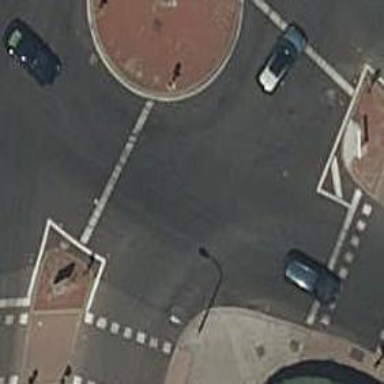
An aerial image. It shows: Tertiary road with asphalt surface leading to roundabout.